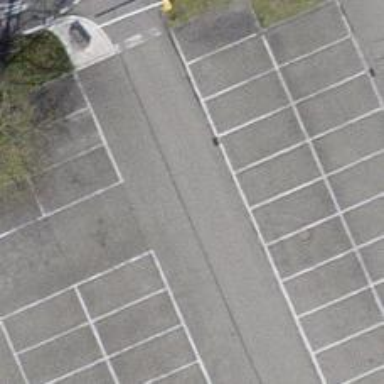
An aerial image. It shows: Asphalt parking aisle designated as service road.